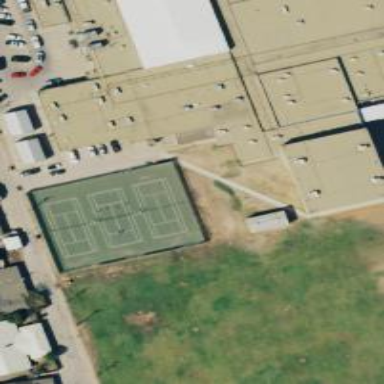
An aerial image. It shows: Tennis court on pitch designated for leisure land.